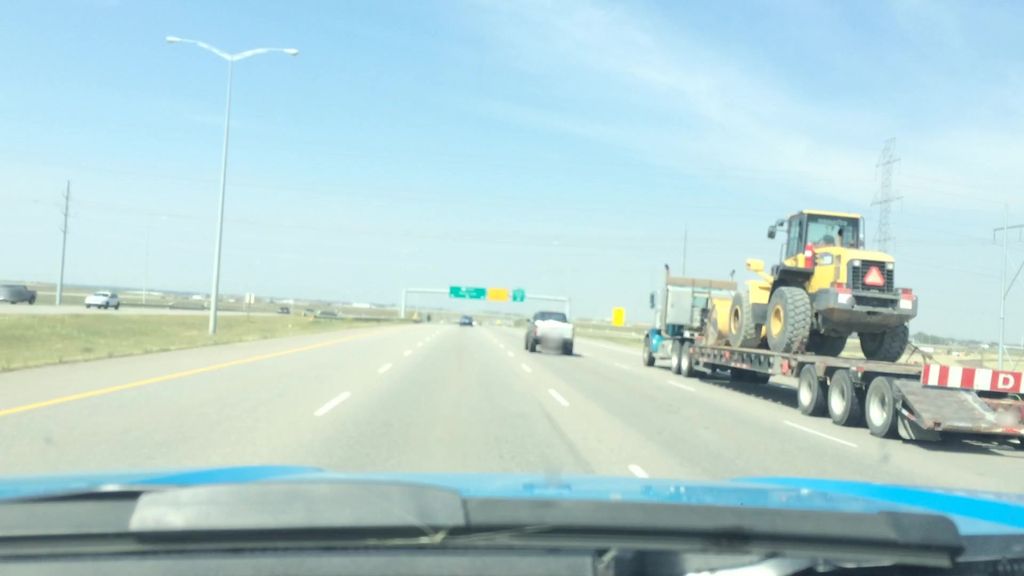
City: calgary